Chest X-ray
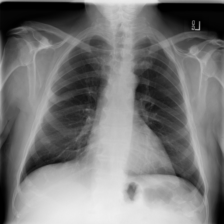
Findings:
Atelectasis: negative
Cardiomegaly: negative
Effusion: negative
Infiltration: negative
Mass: negative
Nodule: negative
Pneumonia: negative
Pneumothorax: negative
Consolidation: negative
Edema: negative
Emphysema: negative
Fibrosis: negative
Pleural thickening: negative
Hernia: negative